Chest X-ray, PA view. Patient: 31 years old, sex F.
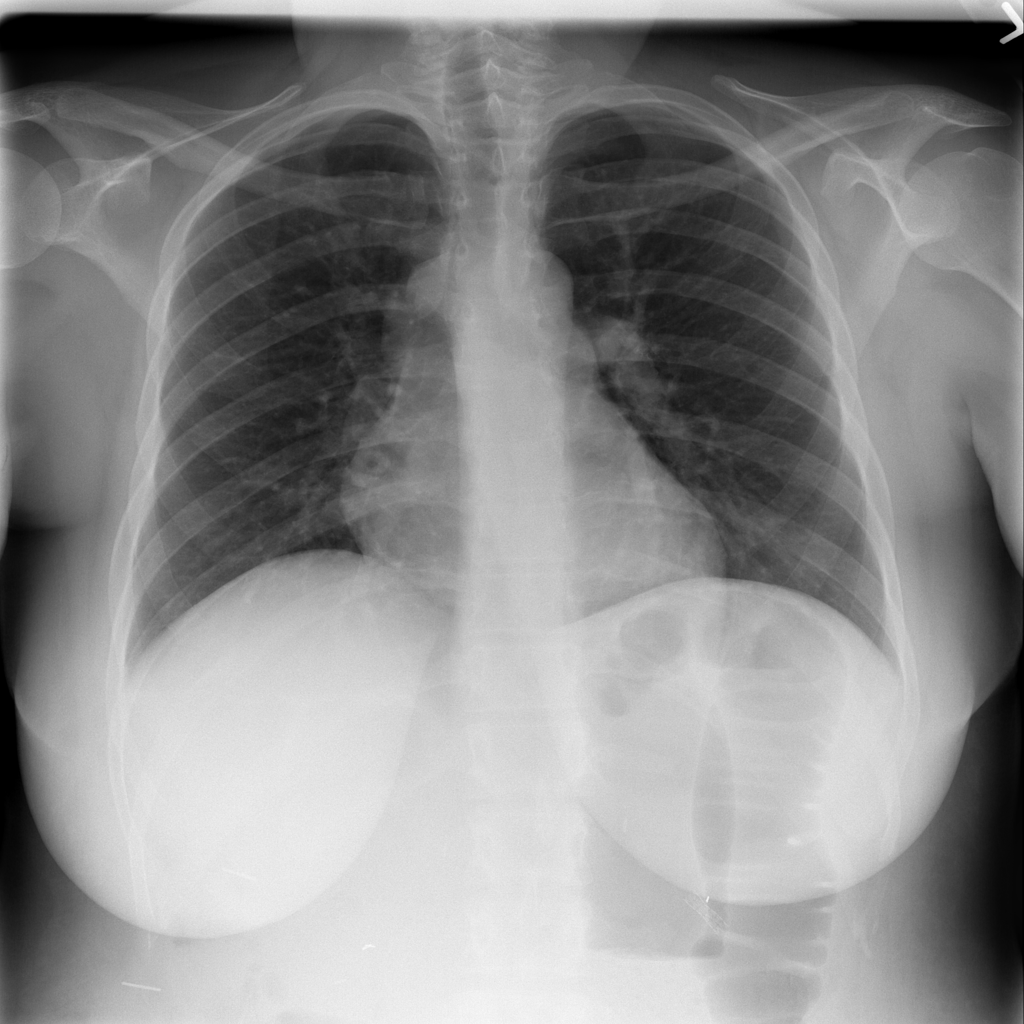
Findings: Pneumonia